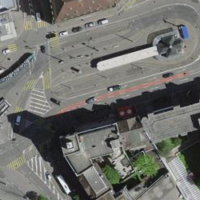
EUNIS habitat code: 57
Species observed at this site:
Phoenicurus ochruros
Corvus corone
Passer domesticus
Columba livia
Turdus merula